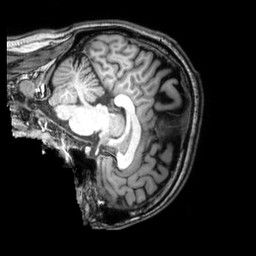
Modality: T1w
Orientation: sagittal
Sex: male
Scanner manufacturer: philips
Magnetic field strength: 3 T
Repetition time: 0.008215 s
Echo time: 0.00377 s